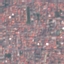
Label: Residential